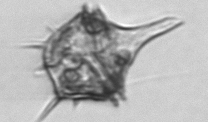
Label: Amylax